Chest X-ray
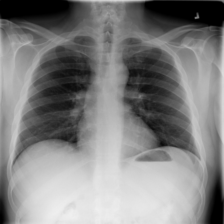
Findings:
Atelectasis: negative
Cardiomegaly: negative
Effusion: negative
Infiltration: negative
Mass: negative
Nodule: negative
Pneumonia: negative
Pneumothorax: negative
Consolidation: negative
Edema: negative
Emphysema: negative
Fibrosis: negative
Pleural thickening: negative
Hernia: negative